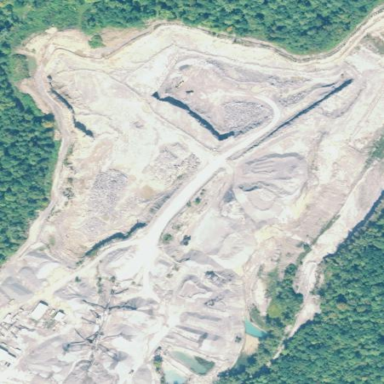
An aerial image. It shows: Quarry area.